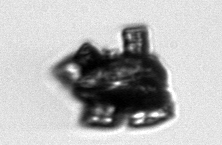
Label: Delphineis